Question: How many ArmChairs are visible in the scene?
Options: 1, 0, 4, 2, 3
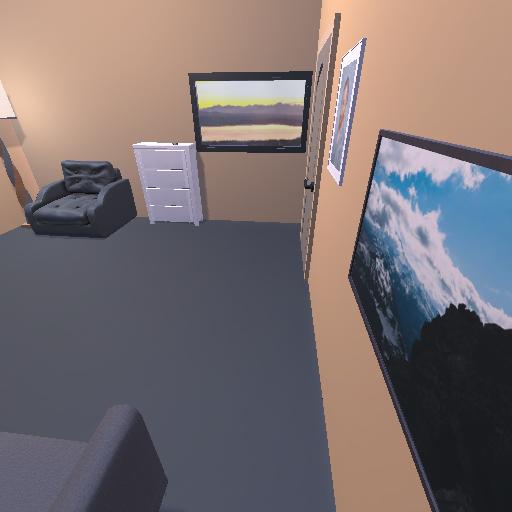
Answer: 1